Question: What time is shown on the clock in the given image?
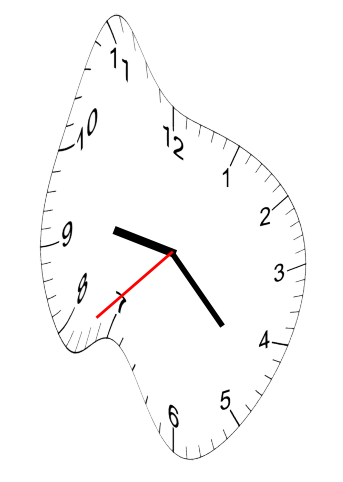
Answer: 09:22:38